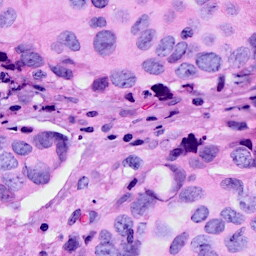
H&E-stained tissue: Breast